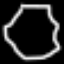
Label: octagon